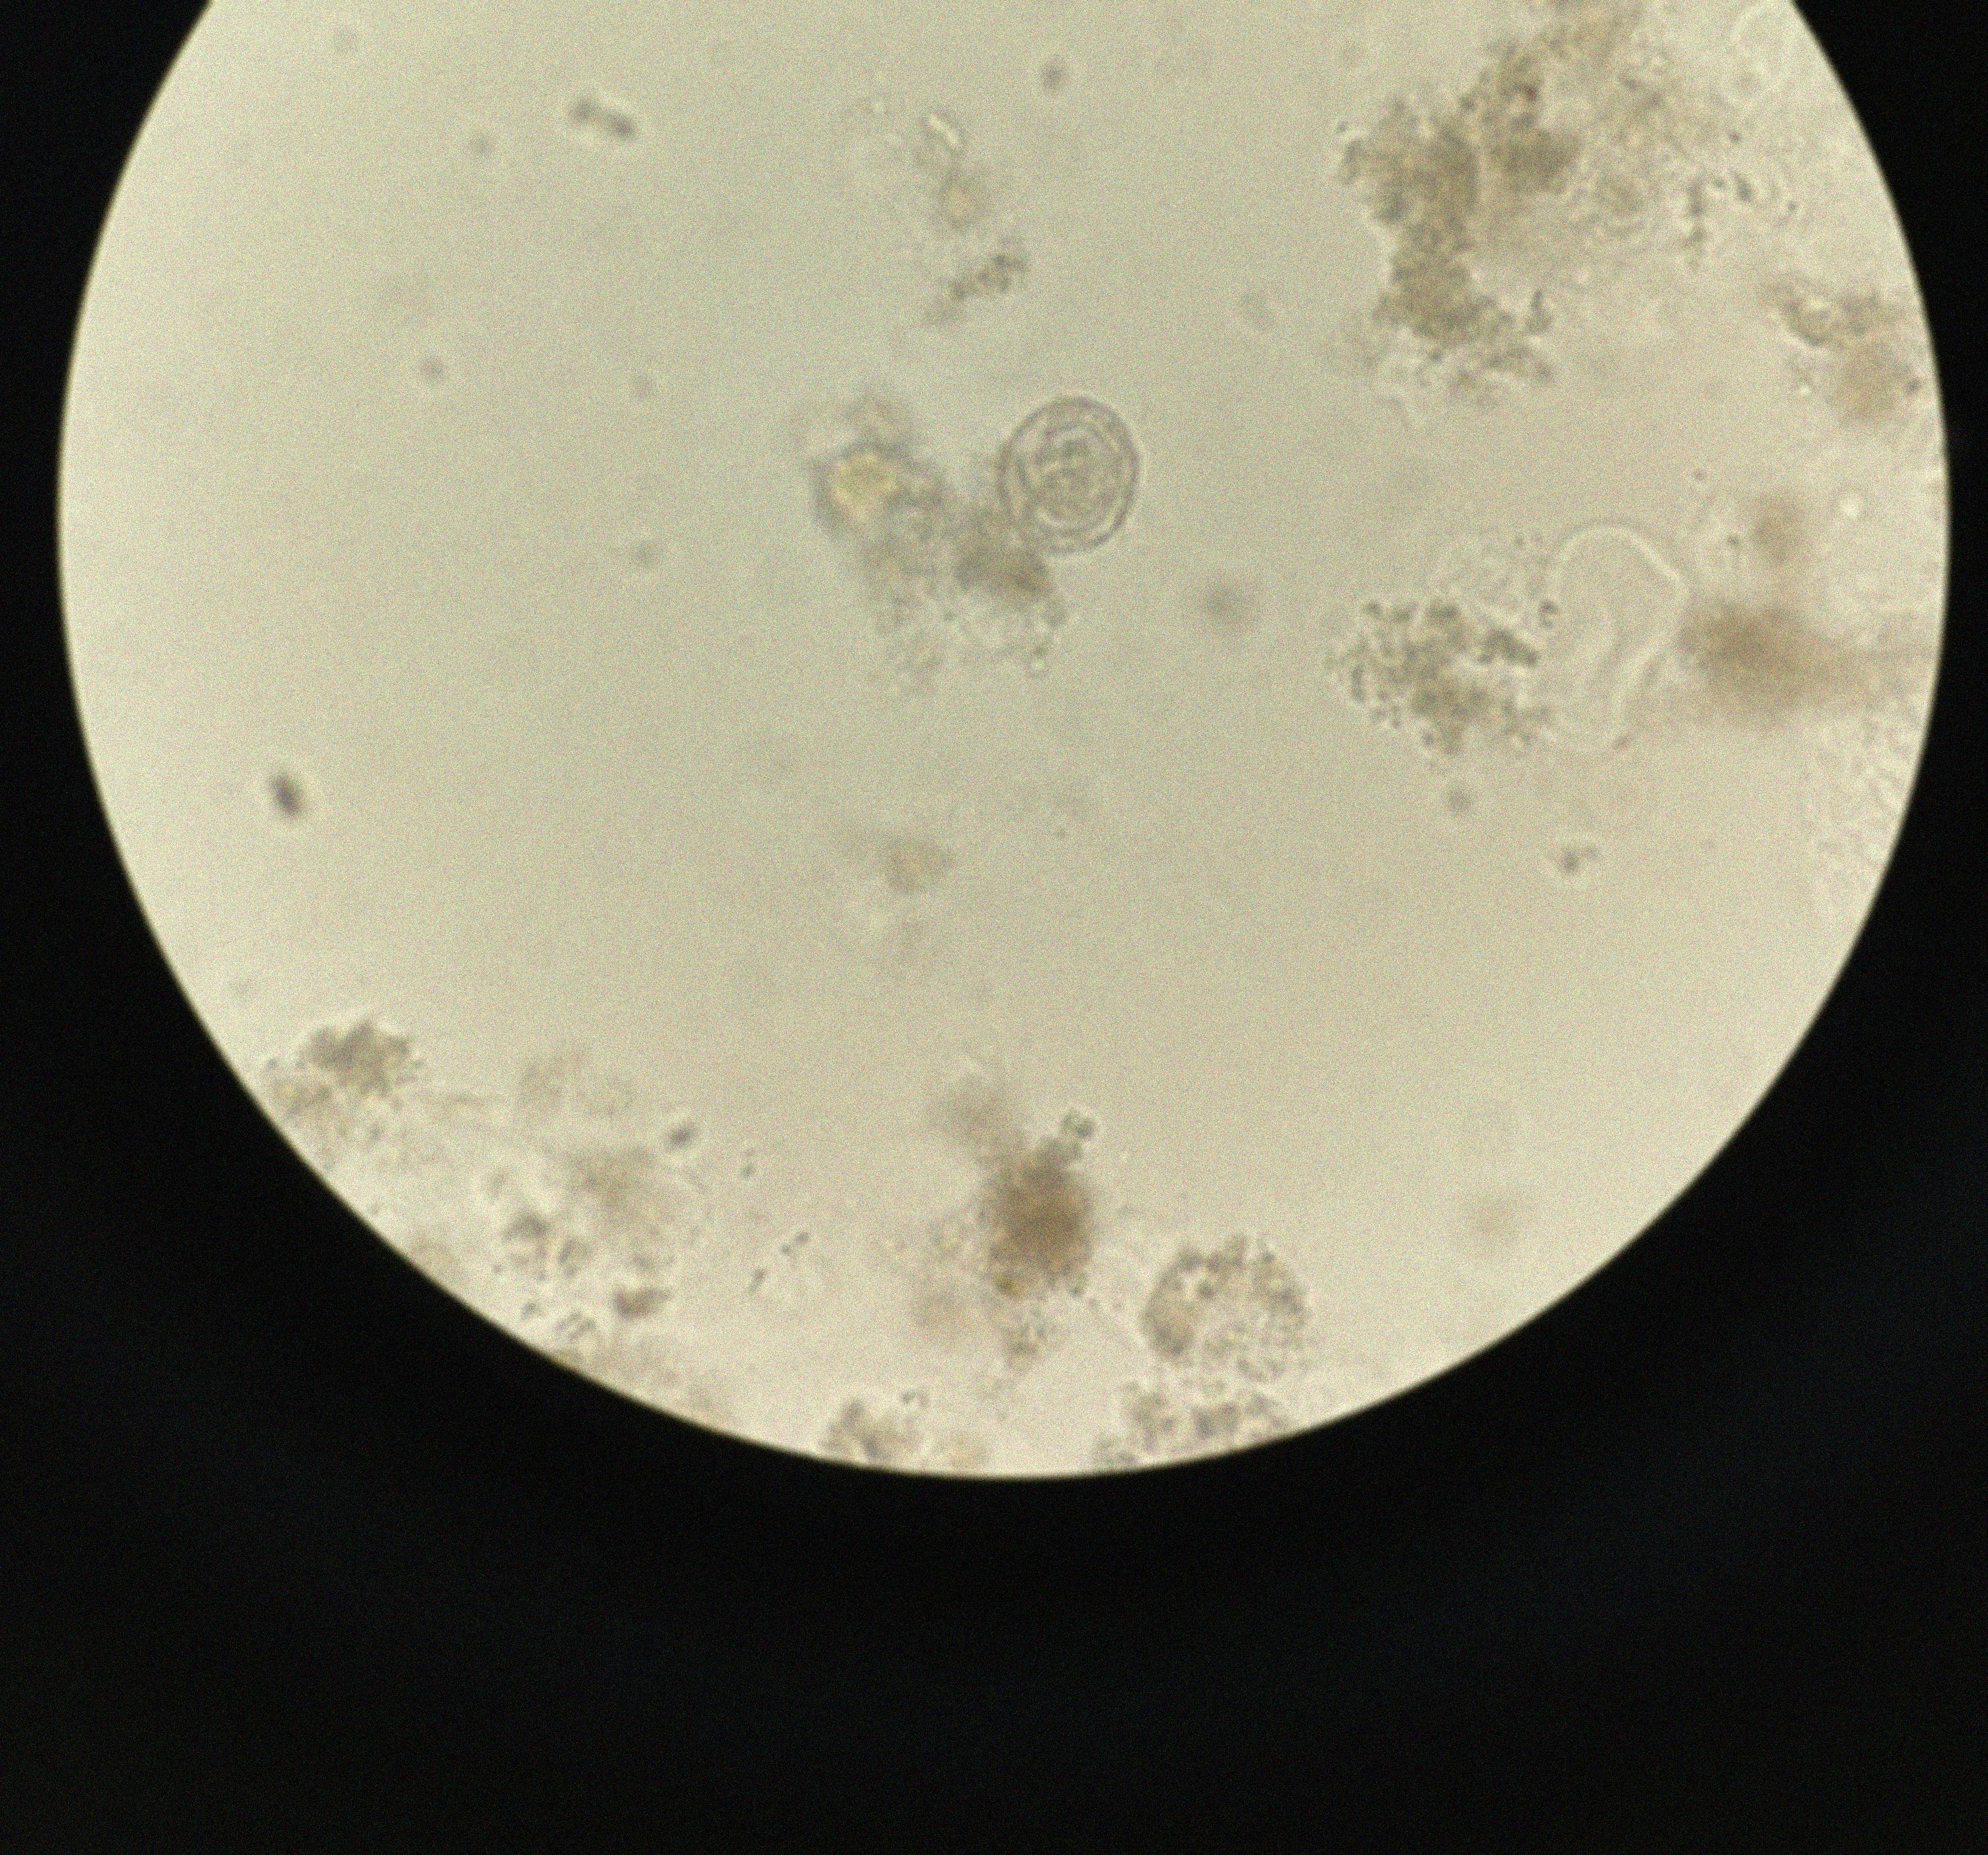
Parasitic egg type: Hymenolepis nana